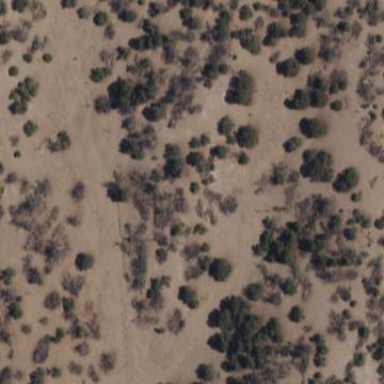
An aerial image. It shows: Patch of scrub vegetation.